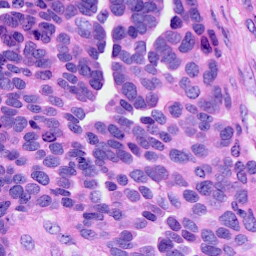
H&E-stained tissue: Ovarian